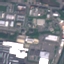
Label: Industrial